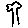
Label: tree